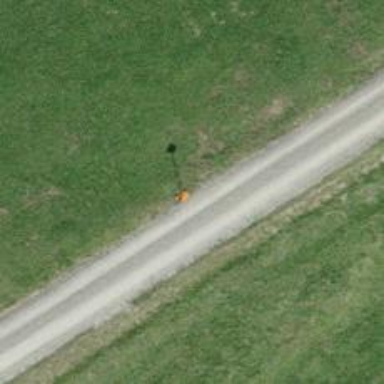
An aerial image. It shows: Pipeline marker.